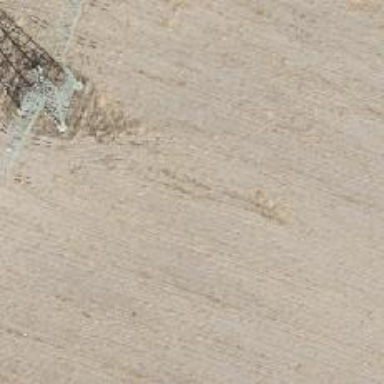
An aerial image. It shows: Abandoned power structure.